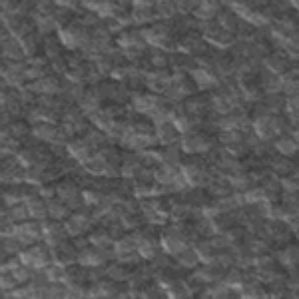
Label: frost